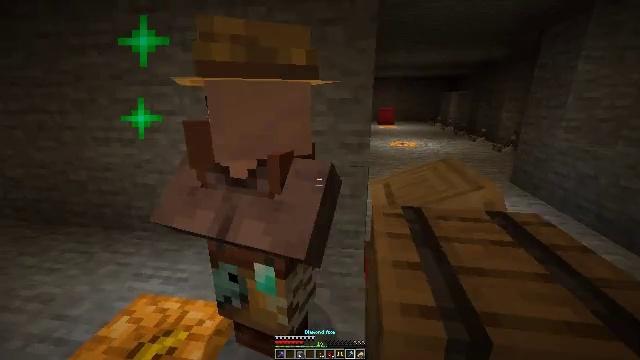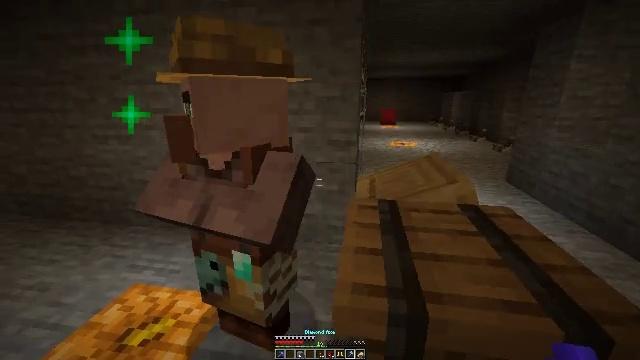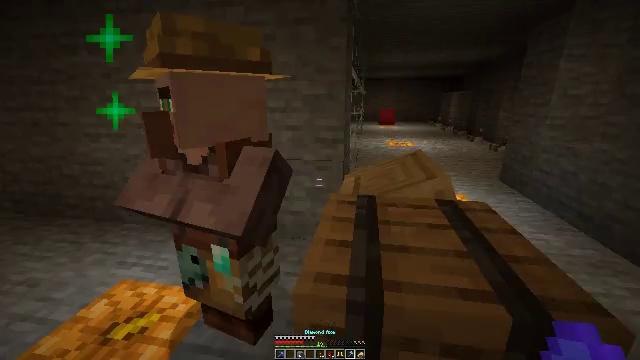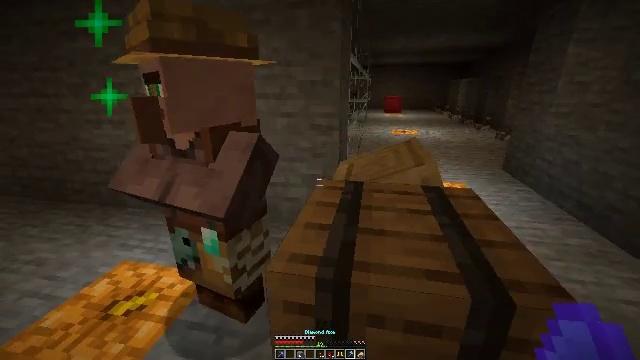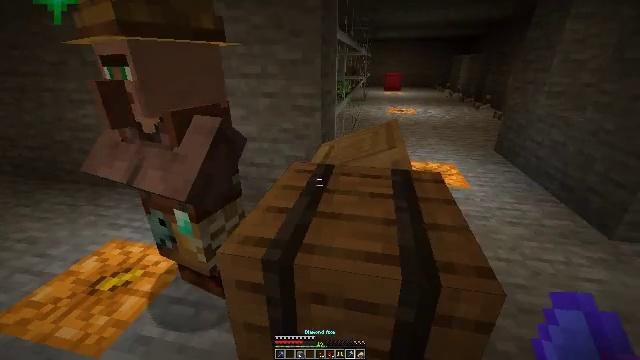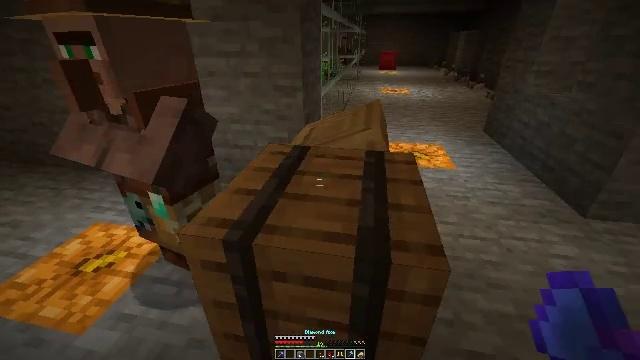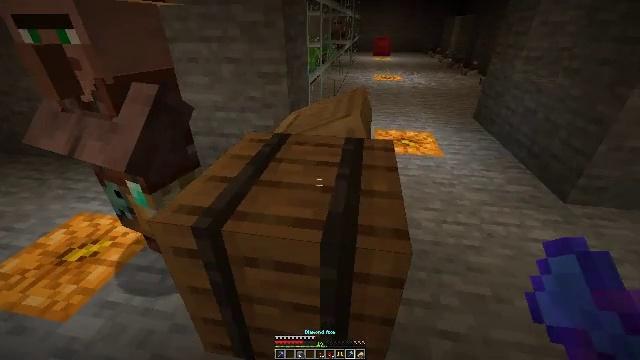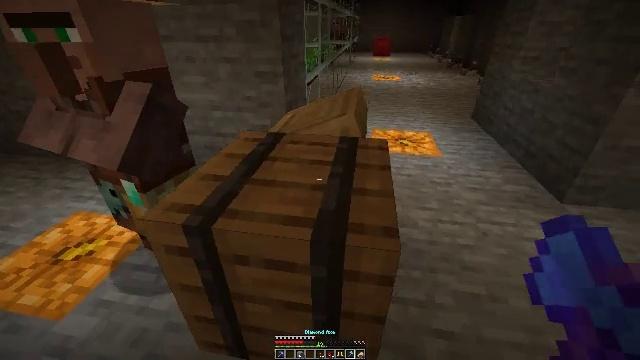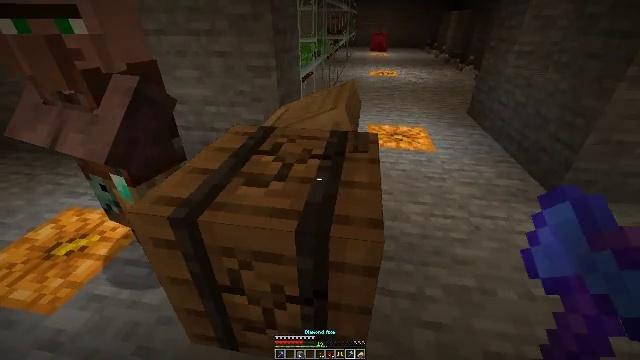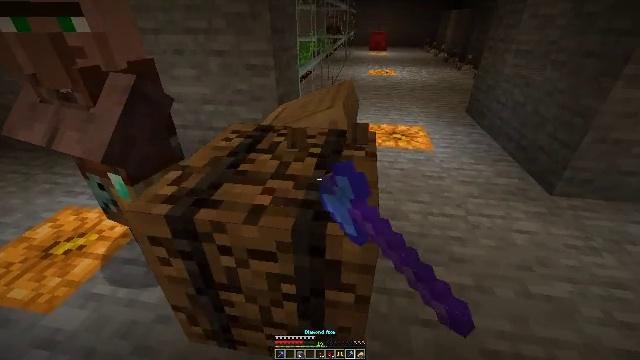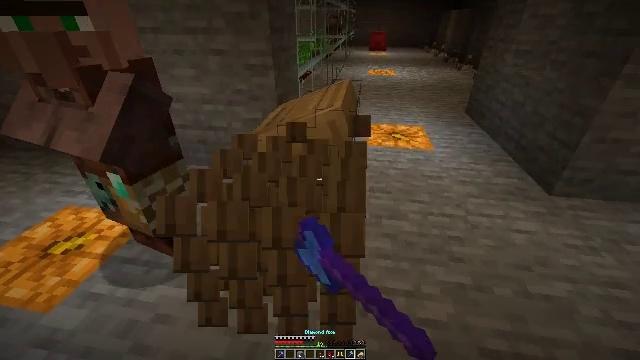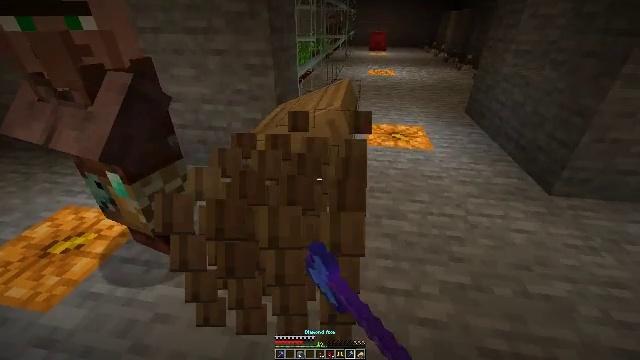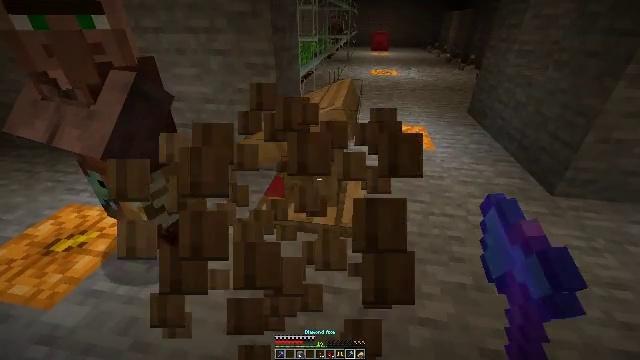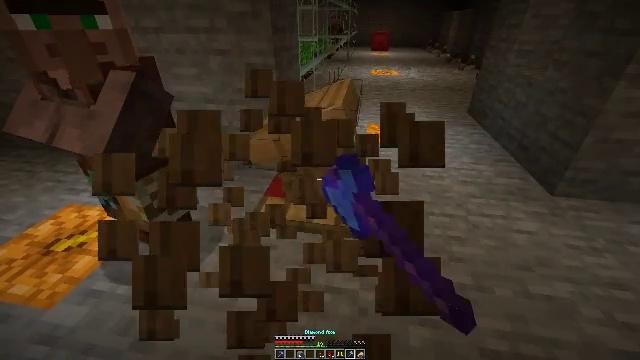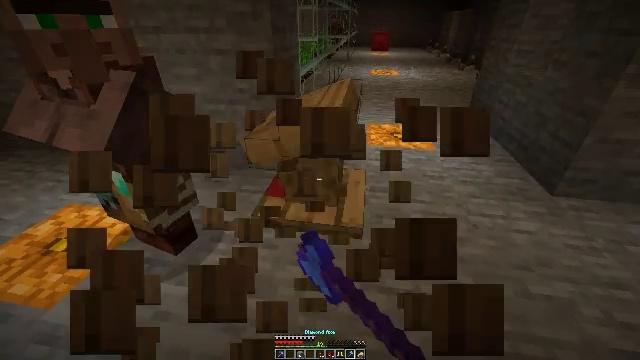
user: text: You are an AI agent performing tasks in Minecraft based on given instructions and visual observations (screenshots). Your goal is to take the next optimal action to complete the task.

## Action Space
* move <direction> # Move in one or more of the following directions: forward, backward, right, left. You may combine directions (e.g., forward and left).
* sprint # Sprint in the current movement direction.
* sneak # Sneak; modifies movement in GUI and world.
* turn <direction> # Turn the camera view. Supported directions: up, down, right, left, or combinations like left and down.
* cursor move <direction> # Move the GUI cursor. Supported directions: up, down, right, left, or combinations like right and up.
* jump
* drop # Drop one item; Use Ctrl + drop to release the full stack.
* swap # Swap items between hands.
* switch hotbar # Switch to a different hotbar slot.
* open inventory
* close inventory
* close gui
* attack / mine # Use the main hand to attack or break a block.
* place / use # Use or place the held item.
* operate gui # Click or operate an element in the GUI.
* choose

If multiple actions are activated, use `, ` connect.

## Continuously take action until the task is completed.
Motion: motion action
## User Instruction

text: Retrieve the barrel for inventory use.
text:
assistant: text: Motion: move back and move right, turn left
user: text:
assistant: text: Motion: move back and move right
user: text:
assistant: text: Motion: move back and move right, turn left and down
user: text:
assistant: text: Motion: move right, turn down
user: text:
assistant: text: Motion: turn down
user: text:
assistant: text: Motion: turn right and down
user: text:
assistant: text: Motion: no_op
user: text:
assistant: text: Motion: attack / mine
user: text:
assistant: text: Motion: attack / mine
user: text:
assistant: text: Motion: attack / mine
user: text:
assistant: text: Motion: attack / mine
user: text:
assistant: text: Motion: attack / mine
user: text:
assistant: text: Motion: attack / mine
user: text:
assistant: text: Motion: attack / mine
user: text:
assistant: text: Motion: attack / mine